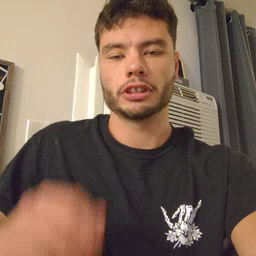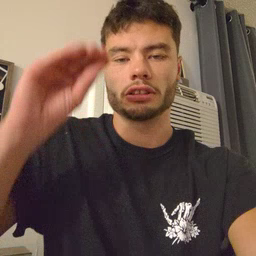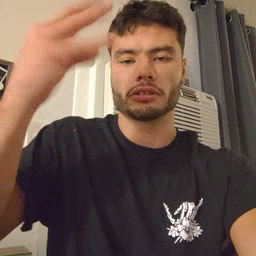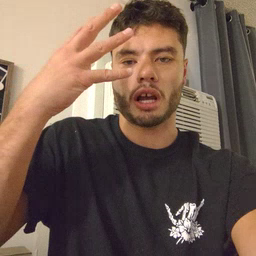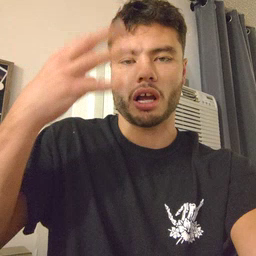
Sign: sun